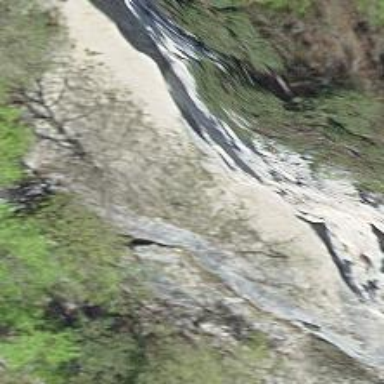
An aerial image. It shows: Cliff in nature.